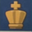
Piece: wK